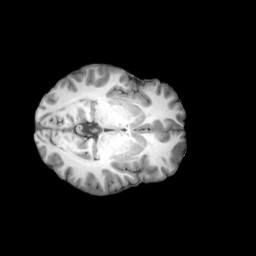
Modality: T1w
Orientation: axial